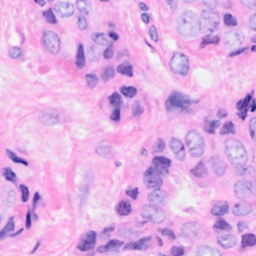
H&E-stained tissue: Breast